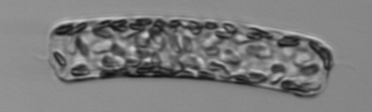
Label: Guinardia_striata